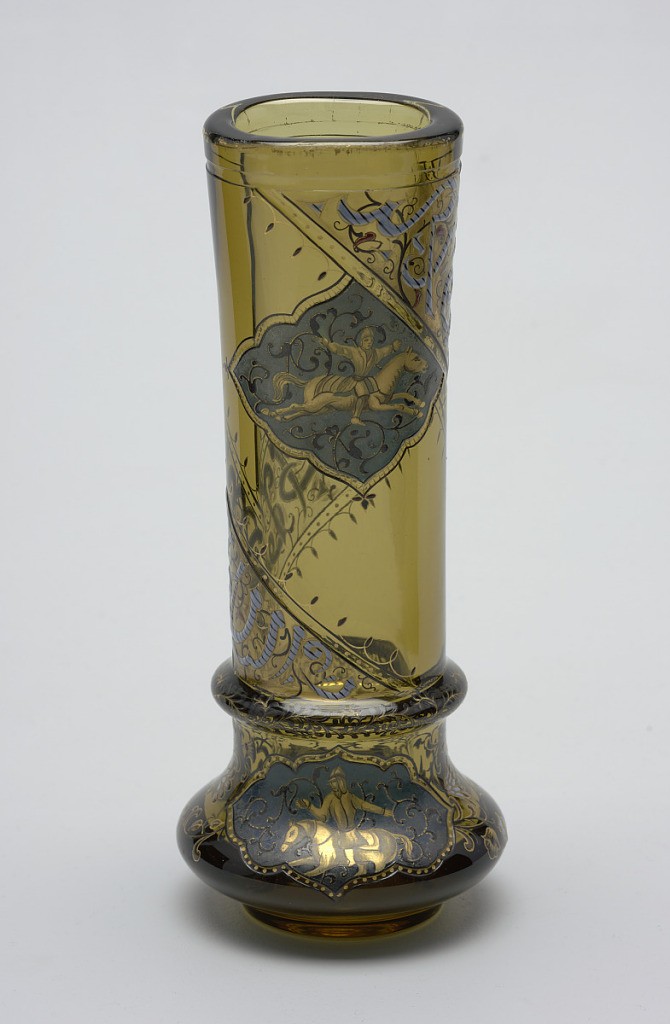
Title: Vase
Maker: Emile Gallé, French, 1846 - 1904
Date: ca. 1881
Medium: Glass, enamel, gold
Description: Tall cylindrical vase of greenish-brown transparent glass. Flat base, with swelling lower section, curved inward to semi-round collar of applied glass. Above collar rises elongated cylinder, slightly flattened and with pronounced curve. Rounded lip, with cut reveal. Lower body section enameled with stylized flowers in black, blue, and gold, surrounding lozenge-shaped reserve panel with enameled and gilded depiction of Persian warrior on horse, against azure blue ground. Upper portion of body with diagonally placed band of enameled decoration extending from base collar to lip; painted with blue letters against black stripes: "Rien Sans Amour," in pseudo- Kufic script.